Question: - - - -
### Description:
I am running laravel in a docker pod which sits behind an nginx of the host system. Part of that docker pod is another nginx proxy server. That way i can run mutliply instances of that docker pod on the same host sytem an each of them uses its specific port range.
Because all of that happens on the same host i cannot use port 3000 (inside the docker pod i am using that port but websocket connection and retrival of the client script have to use external port) for each of the browsersync/node instances. I am able to get browser-sync-client.js by using my custom proxy ports but in that script the standard port 3000 seems to be hardcorded? And this results in a websocket connection to that port - which wont work since i am behind my proxied custom port.

How to change the socketUrl by setting any of the mix options in my webpack config?
'''
mix.browserSync({
proxy: "http://node:3000", // name of the service in docker-compose.yml, running on http cause webservers handels encryption
host: "node", // ip of the service container
open: false,
port: 3000,
logConnections: true, // not needed, debugging stuff
logLevel: "info", // not needed, debugging stuff debug/info/silent
// browsersync features to transfer clicks, scroll and form inputs via websocket
ghostMode: {
clicks: false,
forms: false,
scroll: false,
},
});
'''
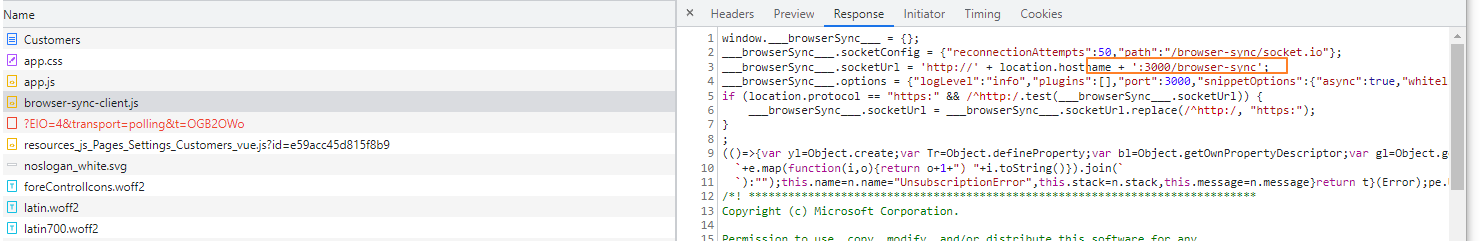
Answer: Got it working by passing an object "socket" and a property "domain" in there which has a custom port in it. There should be property "port" too but it doest seem to be used? <URL> is the relevant method in browser-sync sources
'''
mix.browserSync({
proxy: "http://node:3000", // name of the service in docker-compose.yml, running on http cause webservers handels encryption
host: "node", // ip of the service container
open: false,
port: 3000,
socket: {
domain: 'mycustomdomain:18208',
//port : 18208
},
logConnections: true, // not needed, debugging stuff
logLevel: "info", // not needed, debugging stuff debug/info/silent
// browsersync features to transfer clicks, scroll and form inputs via websocket
ghostMode: {
clicks: false,
forms: false,
scroll: false,
},
});
'''